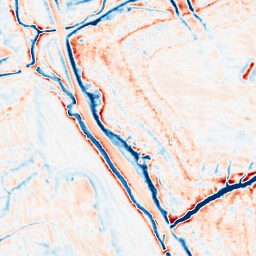
Category: multiscale
Decomposition family: dog_multiscale
Decomposition parameters: sigma_ratio: 1.6
n_scales: 4
base_sigma: 0.5
Upsampling method: sinc_blackman
Upsampling parameters: scale: 8
kernel_size: 16
Upsampling scale: 8